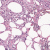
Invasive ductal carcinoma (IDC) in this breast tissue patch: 0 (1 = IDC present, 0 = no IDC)